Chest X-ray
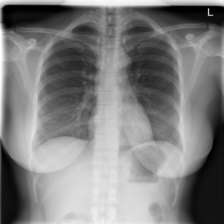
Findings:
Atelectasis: negative
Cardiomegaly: negative
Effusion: negative
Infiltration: negative
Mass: negative
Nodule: negative
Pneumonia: negative
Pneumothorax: negative
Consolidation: negative
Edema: negative
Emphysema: negative
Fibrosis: negative
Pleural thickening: negative
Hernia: negative